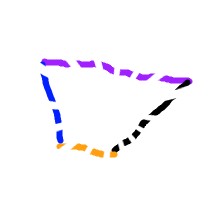
Shape: trapezoid